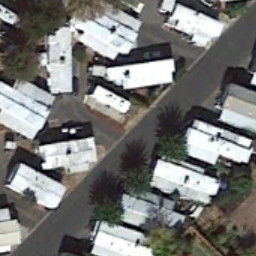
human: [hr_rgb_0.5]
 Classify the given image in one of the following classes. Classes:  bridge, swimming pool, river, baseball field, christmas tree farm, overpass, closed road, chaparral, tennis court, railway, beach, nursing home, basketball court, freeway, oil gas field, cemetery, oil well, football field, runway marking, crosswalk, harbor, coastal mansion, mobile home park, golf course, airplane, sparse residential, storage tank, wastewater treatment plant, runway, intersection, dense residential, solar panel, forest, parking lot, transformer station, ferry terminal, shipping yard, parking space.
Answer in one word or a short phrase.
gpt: mobile home park